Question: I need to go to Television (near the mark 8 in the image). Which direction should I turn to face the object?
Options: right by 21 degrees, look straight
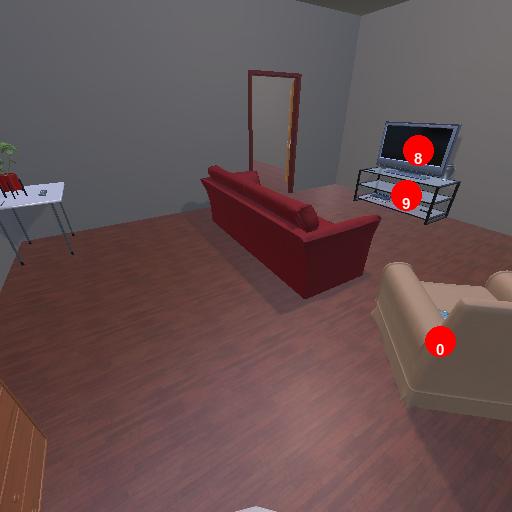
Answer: right by 21 degrees